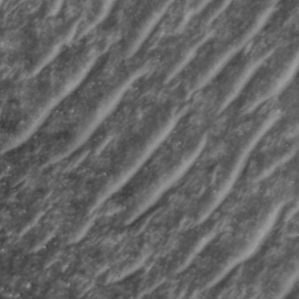
Label: non_frost